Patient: sex F, age 70
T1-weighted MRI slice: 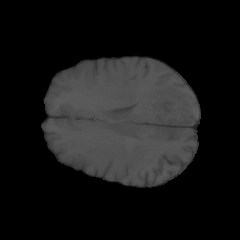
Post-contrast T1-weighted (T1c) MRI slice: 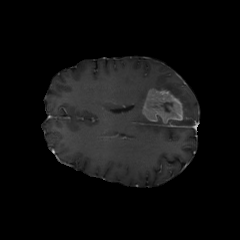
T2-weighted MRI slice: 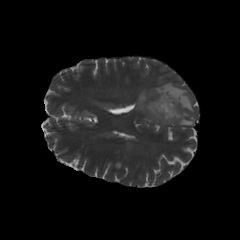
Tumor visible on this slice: yes
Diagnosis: Glioblastoma, IDH-wildtype
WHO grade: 4